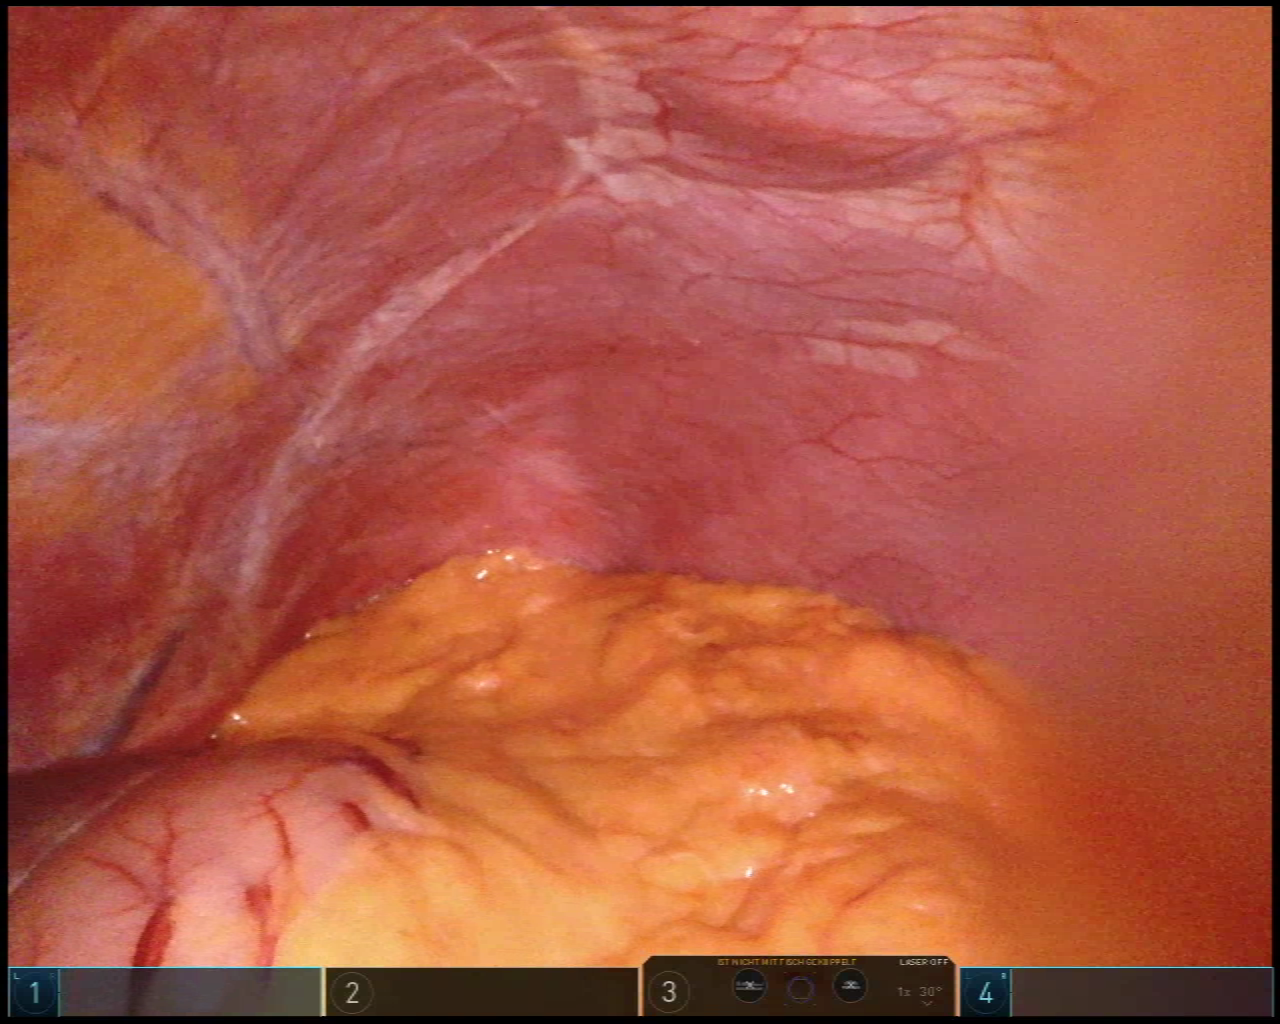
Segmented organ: stomach
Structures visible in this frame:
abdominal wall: yes
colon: no
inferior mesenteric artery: no
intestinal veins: no
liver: yes
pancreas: no
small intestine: no
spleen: no
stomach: yes
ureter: no
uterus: no
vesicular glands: no